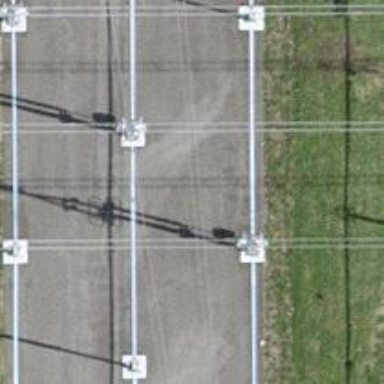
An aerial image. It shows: Power line with 3 cables. The line type is busbar.